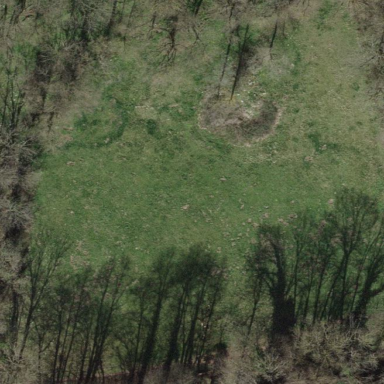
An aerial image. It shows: Beautiful meadow.